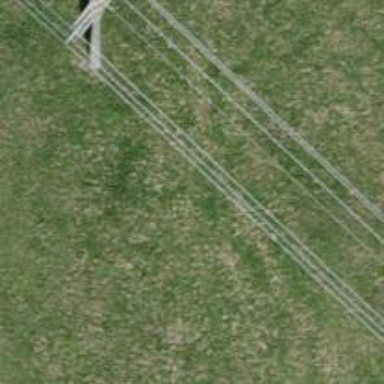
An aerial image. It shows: Power pole.